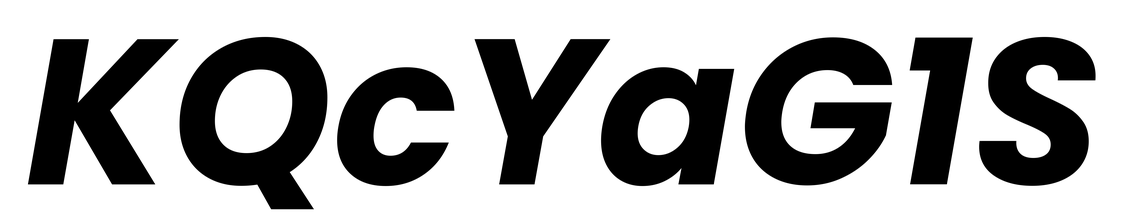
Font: Poppins-BoldItalic